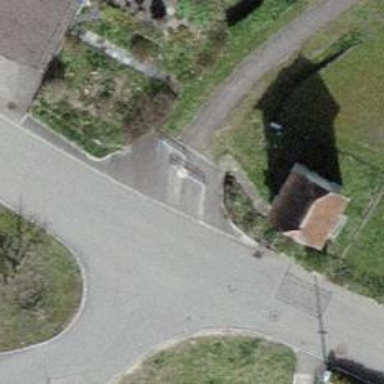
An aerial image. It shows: Cycle barrier.